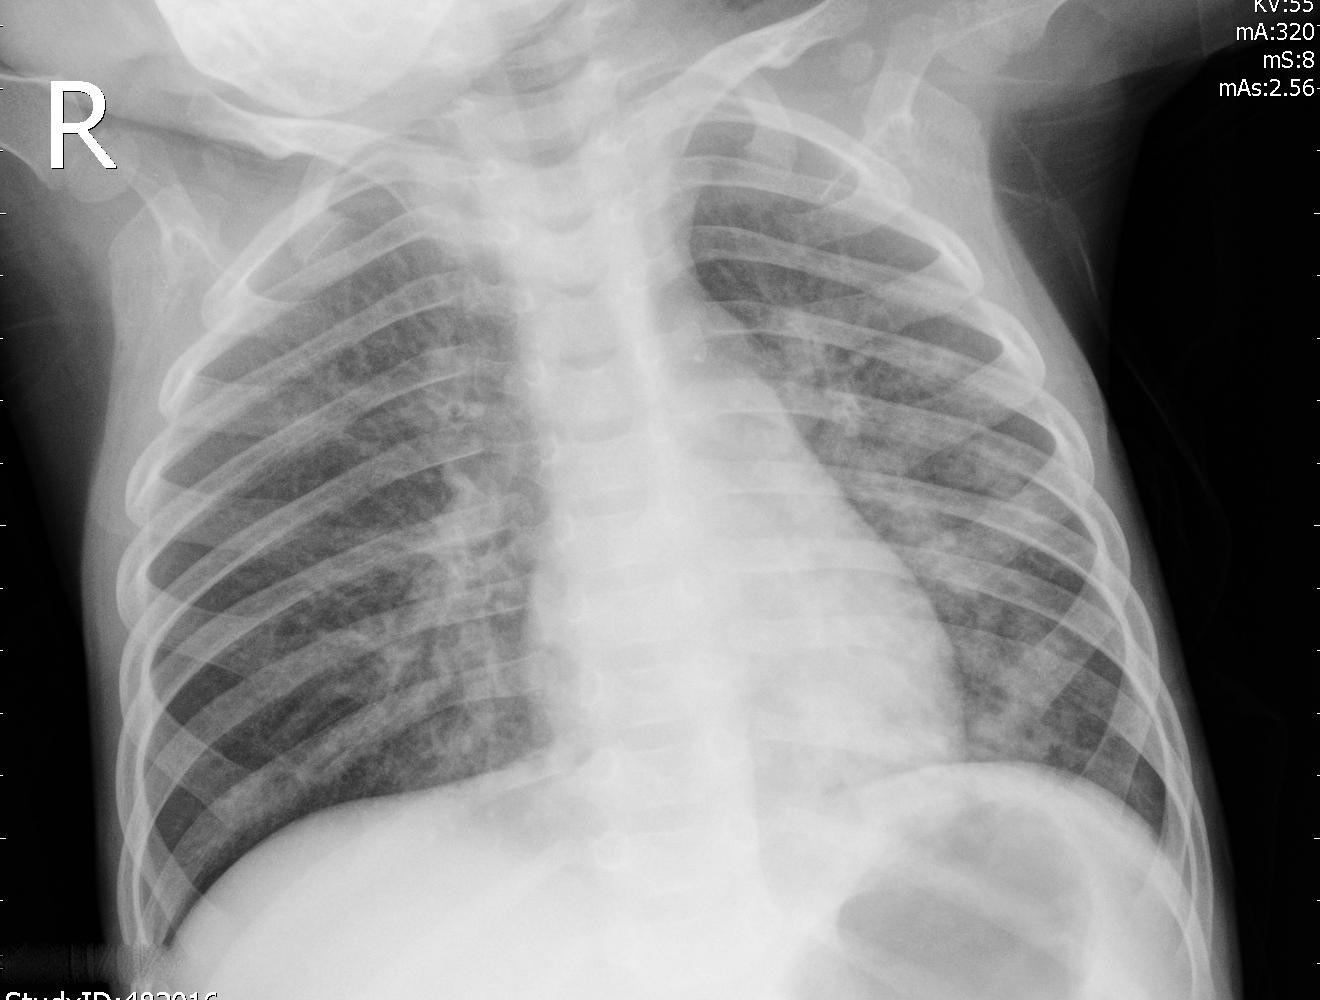
Diagnosis: PNEUMONIA